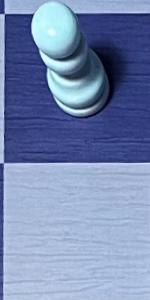
Label: Empty